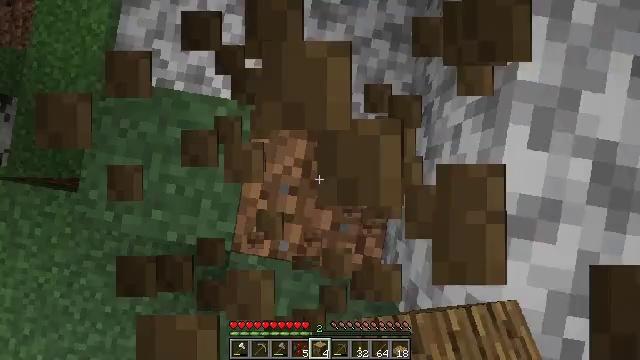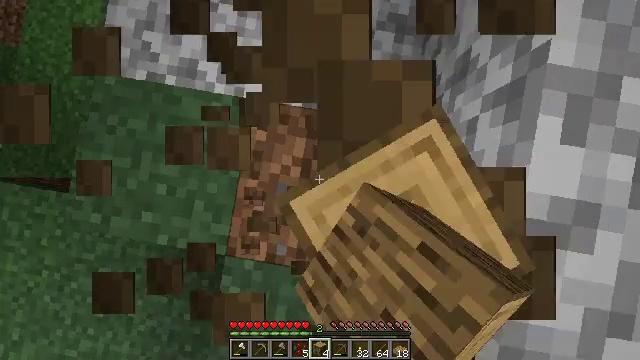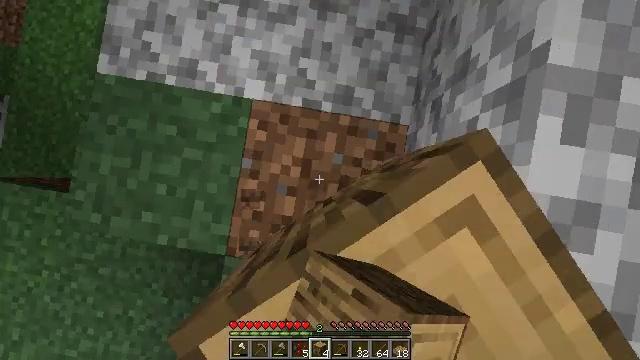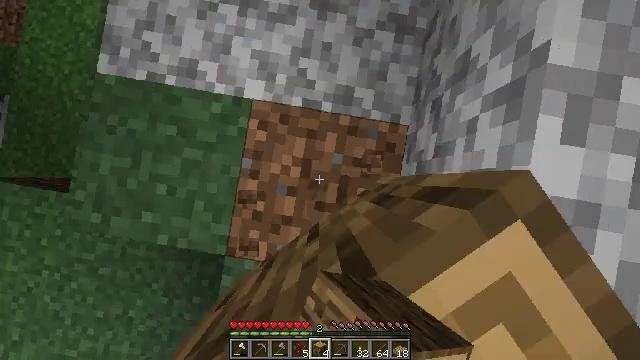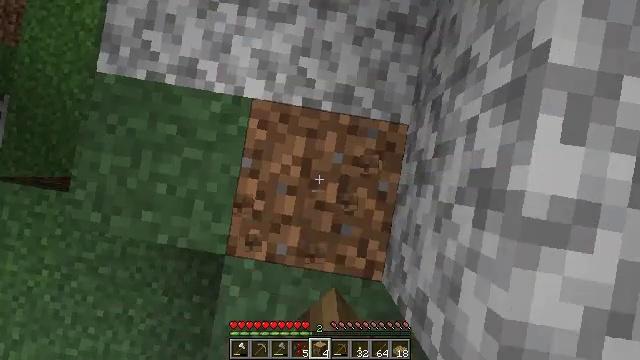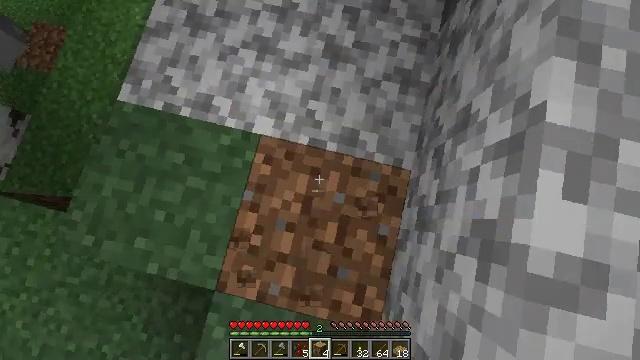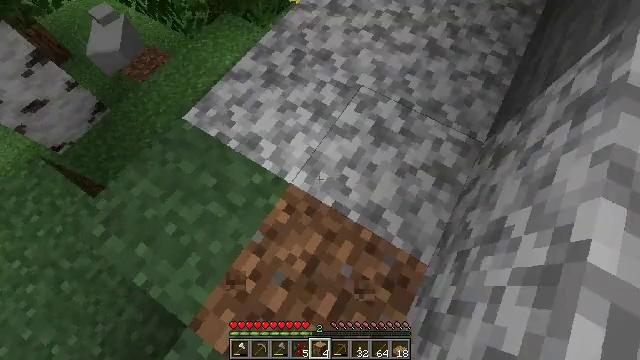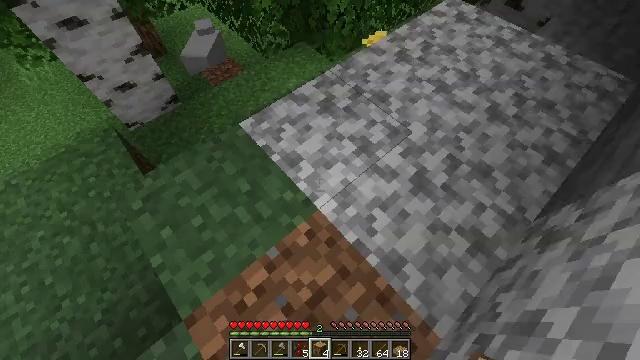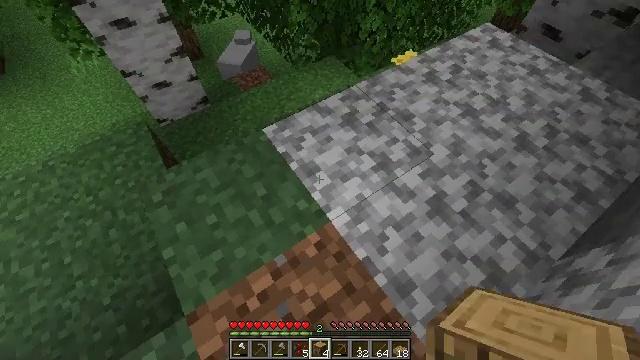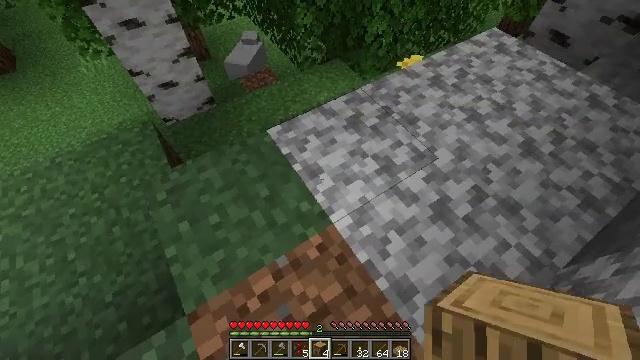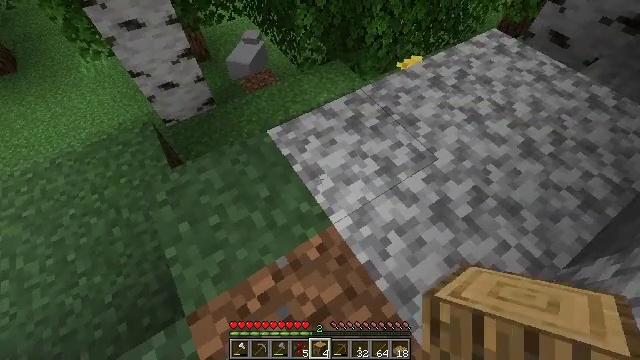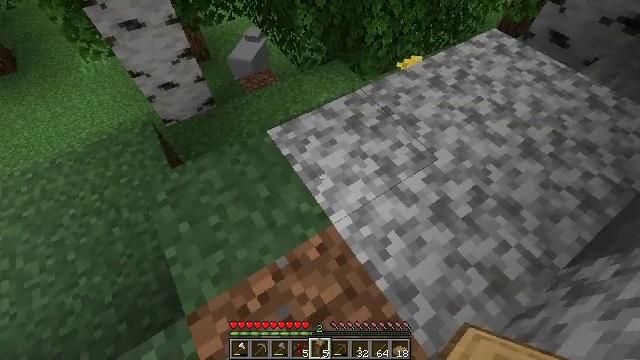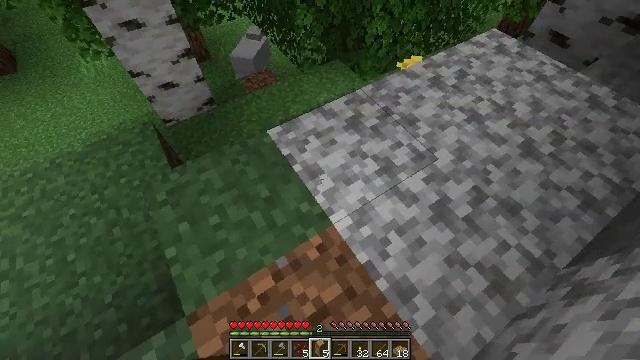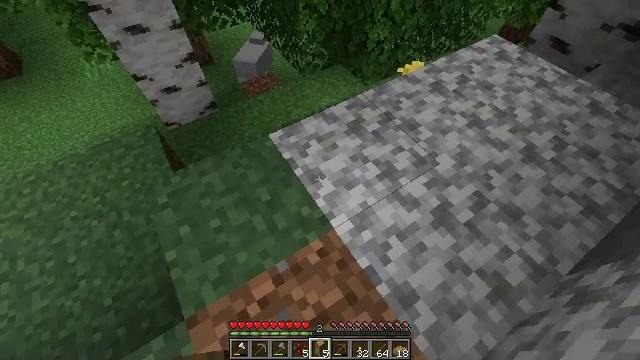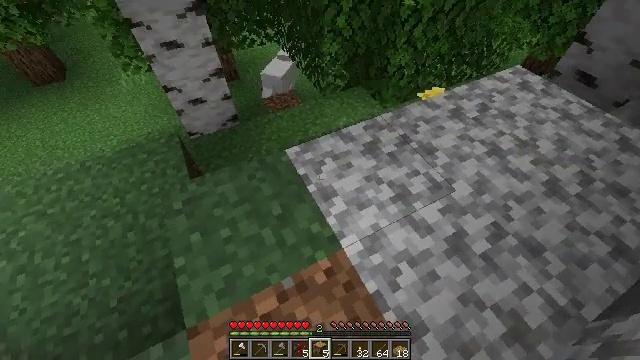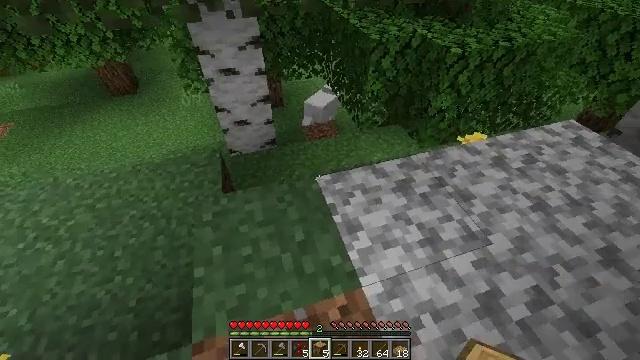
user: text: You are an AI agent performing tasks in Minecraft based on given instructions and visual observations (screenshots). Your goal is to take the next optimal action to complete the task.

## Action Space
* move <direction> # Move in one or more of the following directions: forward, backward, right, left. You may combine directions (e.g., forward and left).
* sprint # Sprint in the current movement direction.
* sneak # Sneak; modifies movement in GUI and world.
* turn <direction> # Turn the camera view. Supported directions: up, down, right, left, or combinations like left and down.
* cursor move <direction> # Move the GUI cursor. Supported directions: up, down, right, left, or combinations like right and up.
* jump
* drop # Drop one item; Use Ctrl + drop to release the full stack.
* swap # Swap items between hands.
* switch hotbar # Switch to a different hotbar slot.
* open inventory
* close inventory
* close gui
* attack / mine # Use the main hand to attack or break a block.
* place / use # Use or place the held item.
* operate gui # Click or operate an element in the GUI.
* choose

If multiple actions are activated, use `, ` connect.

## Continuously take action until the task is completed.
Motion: motion action
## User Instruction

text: Kill the sheep.
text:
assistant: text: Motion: attack / mine
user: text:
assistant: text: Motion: attack / mine
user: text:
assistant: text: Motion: attack / mine
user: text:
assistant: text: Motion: no_op
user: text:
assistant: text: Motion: turn left and up
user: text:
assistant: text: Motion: turn left and up
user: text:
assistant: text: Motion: turn left and up
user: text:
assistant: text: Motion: turn left and up
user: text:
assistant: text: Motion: turn left
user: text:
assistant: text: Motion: no_op
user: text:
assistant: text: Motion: no_op
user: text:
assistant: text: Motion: no_op
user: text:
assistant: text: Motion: no_op
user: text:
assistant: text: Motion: turn left and up
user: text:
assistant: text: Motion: turn left and up
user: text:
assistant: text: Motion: turn left and up
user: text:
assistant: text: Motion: no_op
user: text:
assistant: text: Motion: no_op
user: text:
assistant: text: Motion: no_op
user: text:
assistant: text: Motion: move forward
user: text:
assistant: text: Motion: move forward
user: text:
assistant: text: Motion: move forward
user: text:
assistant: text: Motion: no_op
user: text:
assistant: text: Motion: no_op
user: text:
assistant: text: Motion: no_op
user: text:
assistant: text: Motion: no_op
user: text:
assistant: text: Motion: no_op
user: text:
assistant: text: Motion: turn left and up
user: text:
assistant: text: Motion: turn left and up
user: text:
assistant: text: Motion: turn left and up